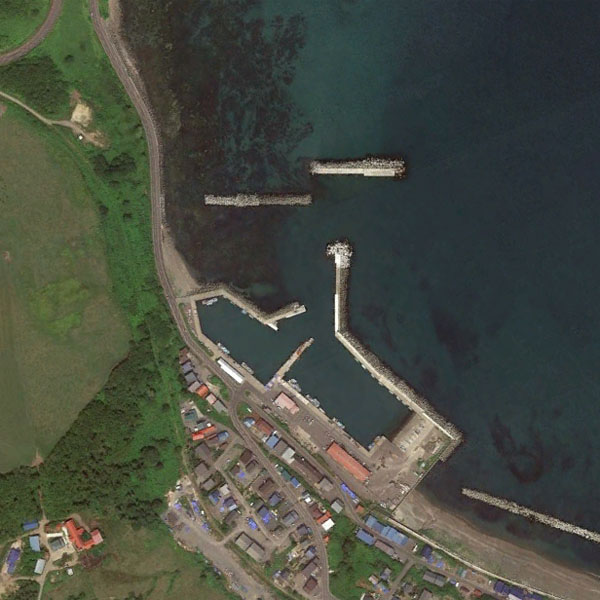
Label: Port